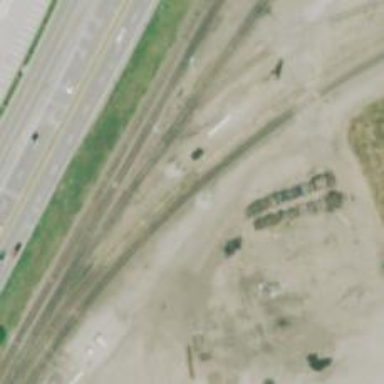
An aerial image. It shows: Railway signal.